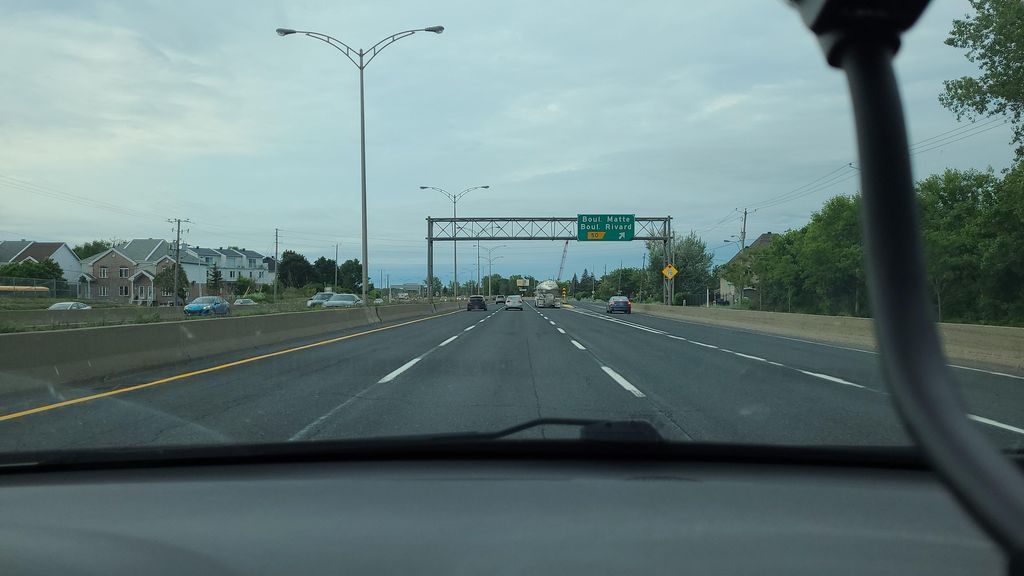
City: montreal